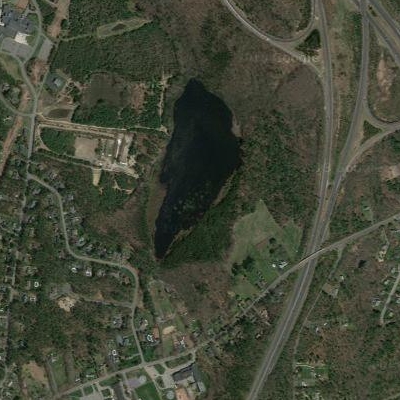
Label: dRiverLake